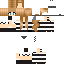
A female human skin with medium skin, wearing brown long hair dressed in a blue hoodie and black pants, featuring a closed mouth.